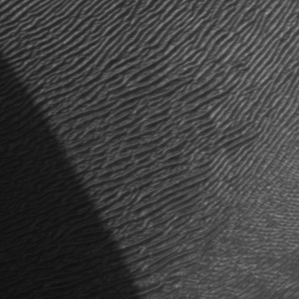
Label: frost